Here is the wavelet time-frequency representation (scalogram) of a rolling-element bearing's vibration measurement. What is the most likely bearing condition (normal, inner_race, outer_race, ball)?
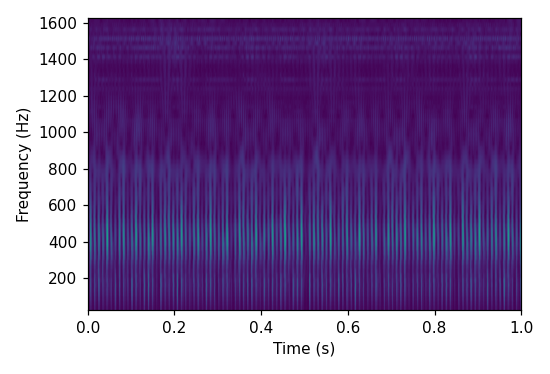
Answer: outer_race